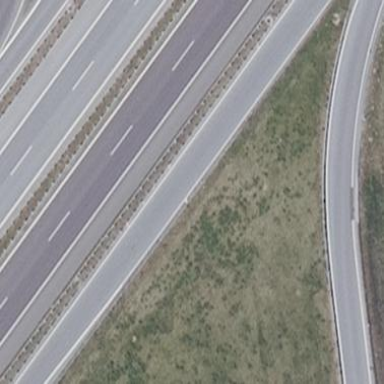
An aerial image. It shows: Asphalt surface area designated as motorway link.